Question: I have this error longtime ago but not sure when it happened,
Maybe () when i do some sort of mouse move & identify the coordinate of widget.
This is the error:
> [WARN] - Something other than an int was returned from JSNI method
'@com.google.gwt.dom.client.DOMImpl::eventGetClientX(Lcom/google/gwt/dom/client/NativeEvent;)':
Rounding double (<PHONE>8125) to int for int
The error is not in Red so i don't think it's serious. Also the system is still running OK so i don't bore until today I suddenly think that:
-
I include a picture of this error from my eclipse

Should I bore this error?
If I should, then how to fix it?
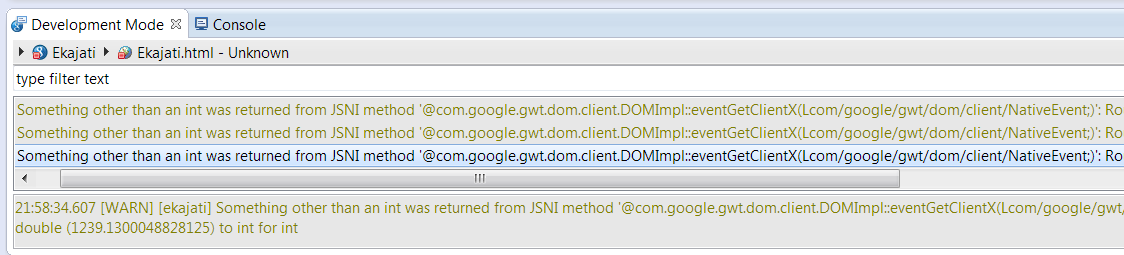
Answer: I'd bet this is (was) a known <URL>.
Newer browser returns pixel values as 'double' rather that 'int' on DOM operations, events and such. This is why you are seeing those messages.
As the warning states, the retuned 'double' value is rounded to the nearest 'int' and shouldn't likely be a problem per se (but logging tons of those messages might be). GWT 2.6 holds a proper <URL>, or simply ignore it.